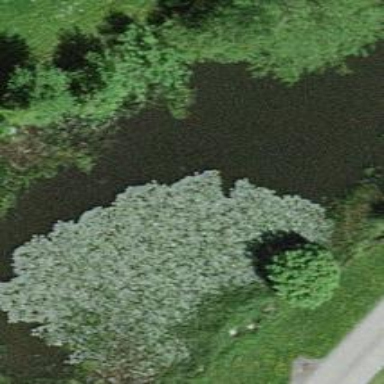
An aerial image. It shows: Pond with natural water.